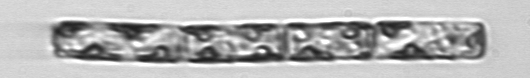
Label: Guinardia_delicatula